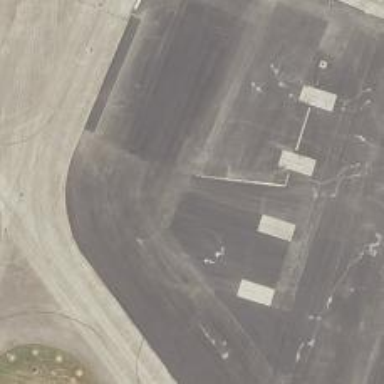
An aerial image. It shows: Image of taxiway at airport.